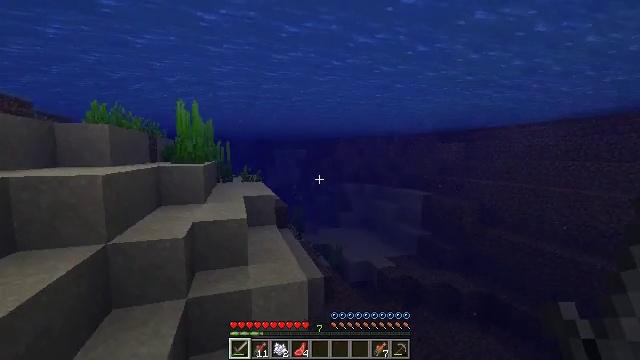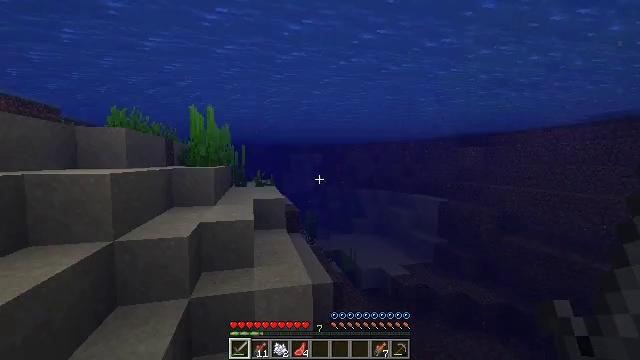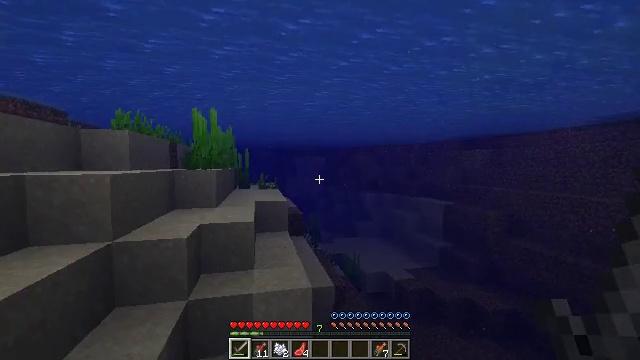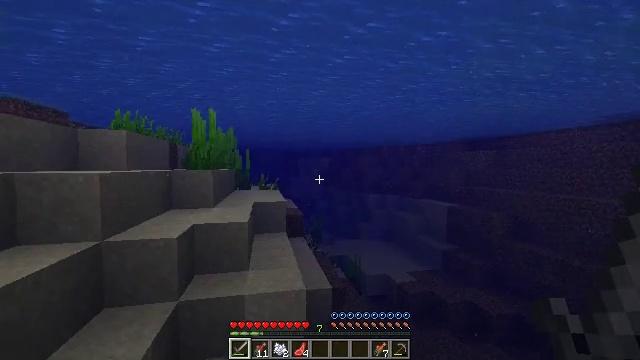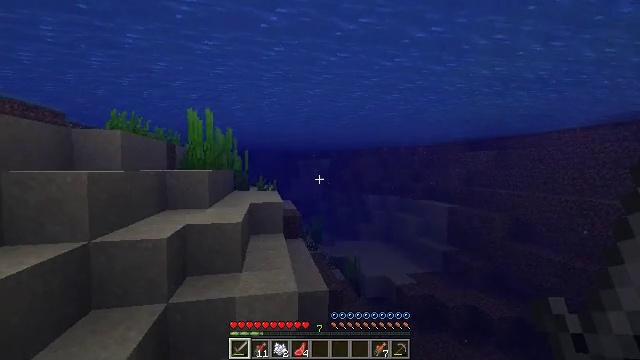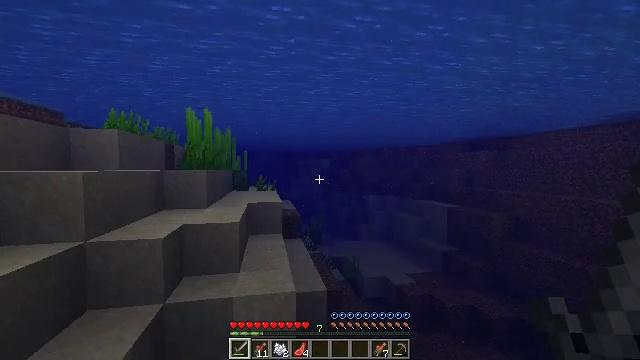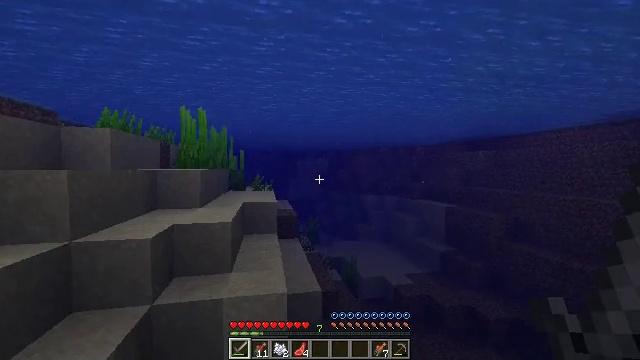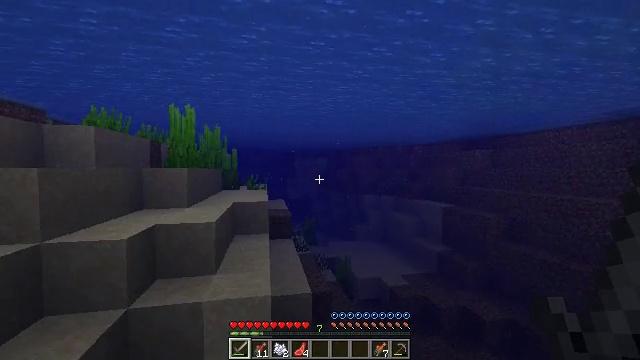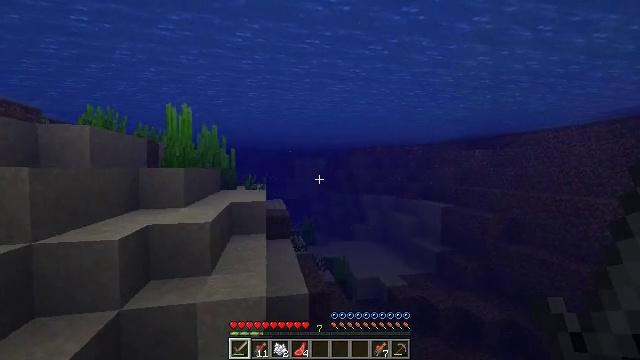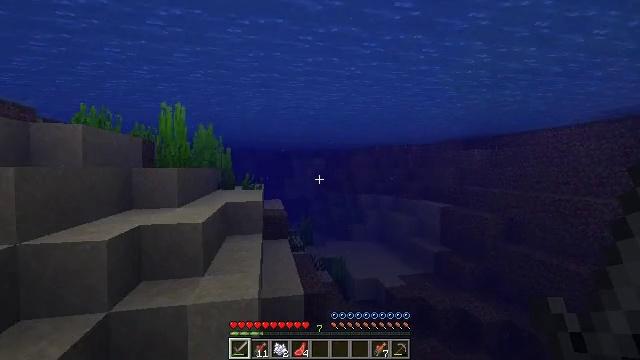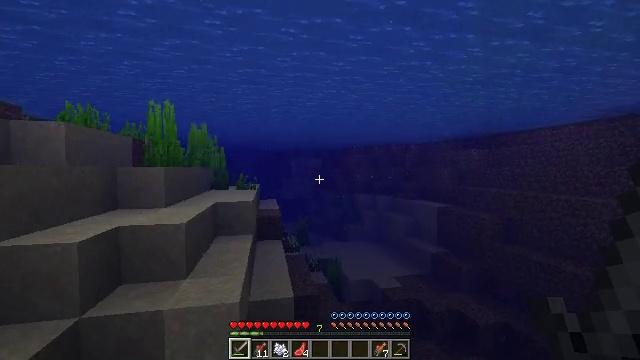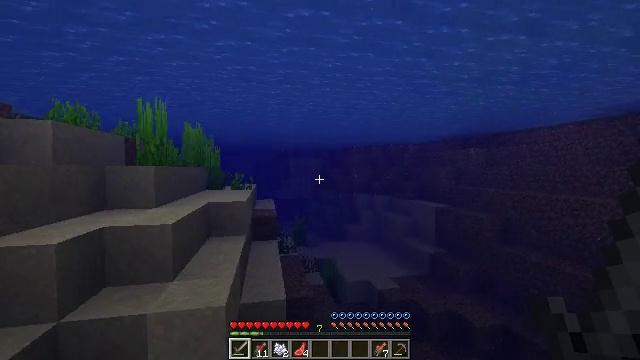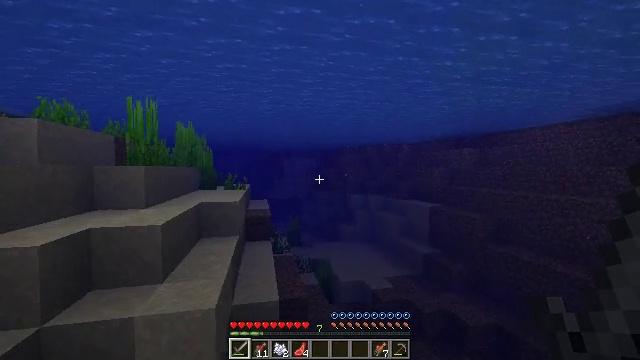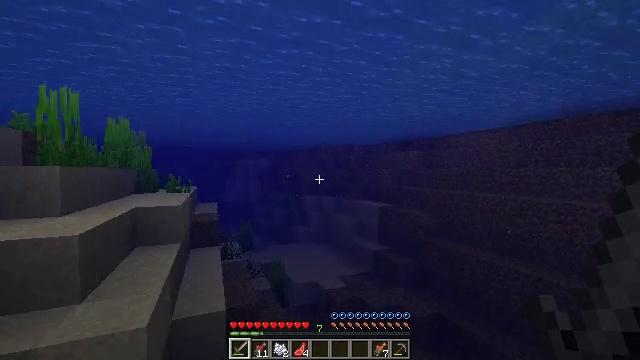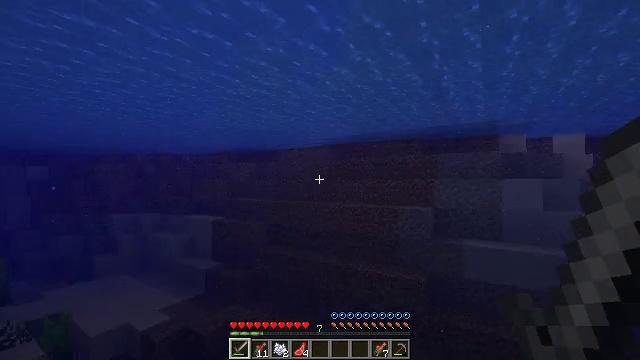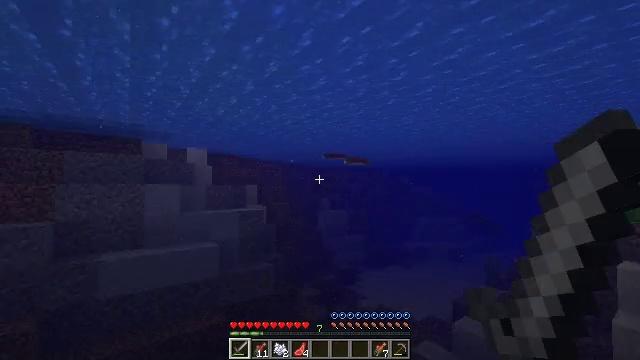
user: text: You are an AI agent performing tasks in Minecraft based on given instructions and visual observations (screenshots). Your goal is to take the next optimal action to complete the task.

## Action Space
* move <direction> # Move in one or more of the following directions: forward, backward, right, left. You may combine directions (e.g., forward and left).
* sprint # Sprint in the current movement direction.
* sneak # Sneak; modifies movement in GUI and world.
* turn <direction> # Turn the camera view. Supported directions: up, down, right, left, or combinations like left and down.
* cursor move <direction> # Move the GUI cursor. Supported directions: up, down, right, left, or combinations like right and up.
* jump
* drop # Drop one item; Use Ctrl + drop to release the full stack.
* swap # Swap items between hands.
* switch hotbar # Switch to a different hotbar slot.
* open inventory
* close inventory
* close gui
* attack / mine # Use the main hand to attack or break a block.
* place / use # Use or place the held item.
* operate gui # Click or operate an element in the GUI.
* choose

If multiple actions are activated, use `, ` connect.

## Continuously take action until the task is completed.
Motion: motion action
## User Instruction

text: Kill aquatic mobs.
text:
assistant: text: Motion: move forward and move right, turn left and up
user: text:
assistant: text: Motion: move forward and move right, turn left
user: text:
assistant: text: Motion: move forward and move right, turn left
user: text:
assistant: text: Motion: move forward and move right
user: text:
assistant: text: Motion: move forward and move right
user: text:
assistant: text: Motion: move forward and move right
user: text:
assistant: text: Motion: move forward and move right
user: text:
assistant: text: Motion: move forward and move right
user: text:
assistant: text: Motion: move forward and move right
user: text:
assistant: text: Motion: move forward and move right
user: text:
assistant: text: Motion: move forward and move right
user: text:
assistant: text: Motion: move forward and move right, turn right
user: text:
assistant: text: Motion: move forward and move right, turn right
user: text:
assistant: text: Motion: move forward and move right, turn right and up
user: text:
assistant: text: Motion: move forward and move right, turn right and up
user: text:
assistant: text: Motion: move forward, turn right and down
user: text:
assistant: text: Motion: move forward, turn right
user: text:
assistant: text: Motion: move forward
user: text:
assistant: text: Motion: move forward
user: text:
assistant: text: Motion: move forward
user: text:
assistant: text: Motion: move forward
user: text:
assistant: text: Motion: move forward
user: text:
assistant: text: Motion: move forward
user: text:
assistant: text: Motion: move forward
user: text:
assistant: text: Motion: move forward, turn left
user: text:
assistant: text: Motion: move forward, turn left and up
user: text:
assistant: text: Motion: move forward, turn left and up
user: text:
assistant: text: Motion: move forward, turn left
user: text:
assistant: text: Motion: move forward
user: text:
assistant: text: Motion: move forward